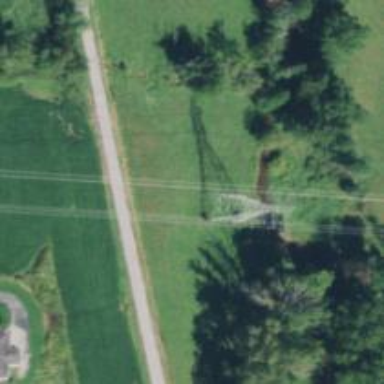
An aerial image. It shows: Lattice structure tower.